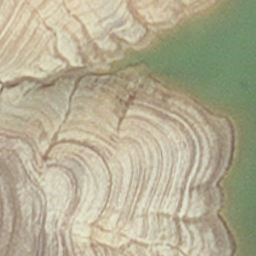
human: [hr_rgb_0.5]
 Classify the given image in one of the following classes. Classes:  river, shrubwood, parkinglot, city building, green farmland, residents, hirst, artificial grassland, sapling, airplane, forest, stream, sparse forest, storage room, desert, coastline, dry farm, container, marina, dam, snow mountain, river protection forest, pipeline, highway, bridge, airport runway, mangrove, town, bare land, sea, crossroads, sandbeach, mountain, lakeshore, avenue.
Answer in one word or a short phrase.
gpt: hirst